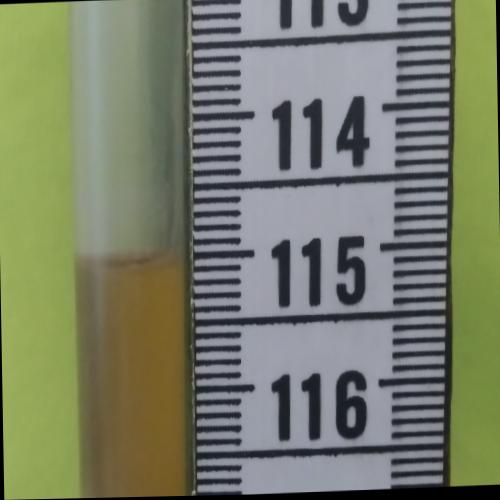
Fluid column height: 115.0 cm